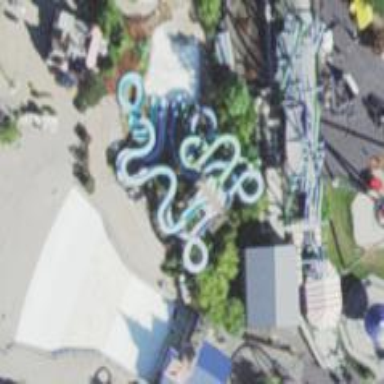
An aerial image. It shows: Water slide attraction.